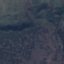
Land use / land cover class: HerbaceousVegetation